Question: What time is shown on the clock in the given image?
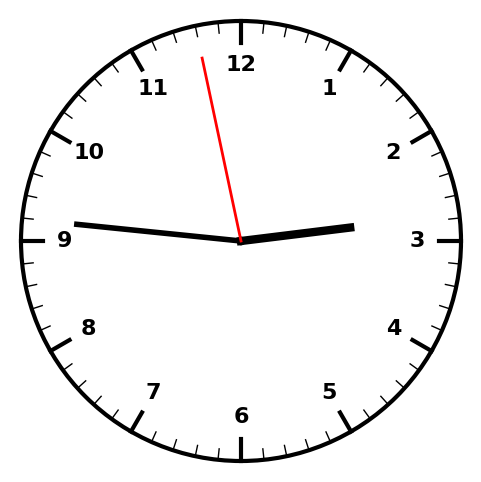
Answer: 02:45:58